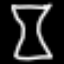
Label: hourglass